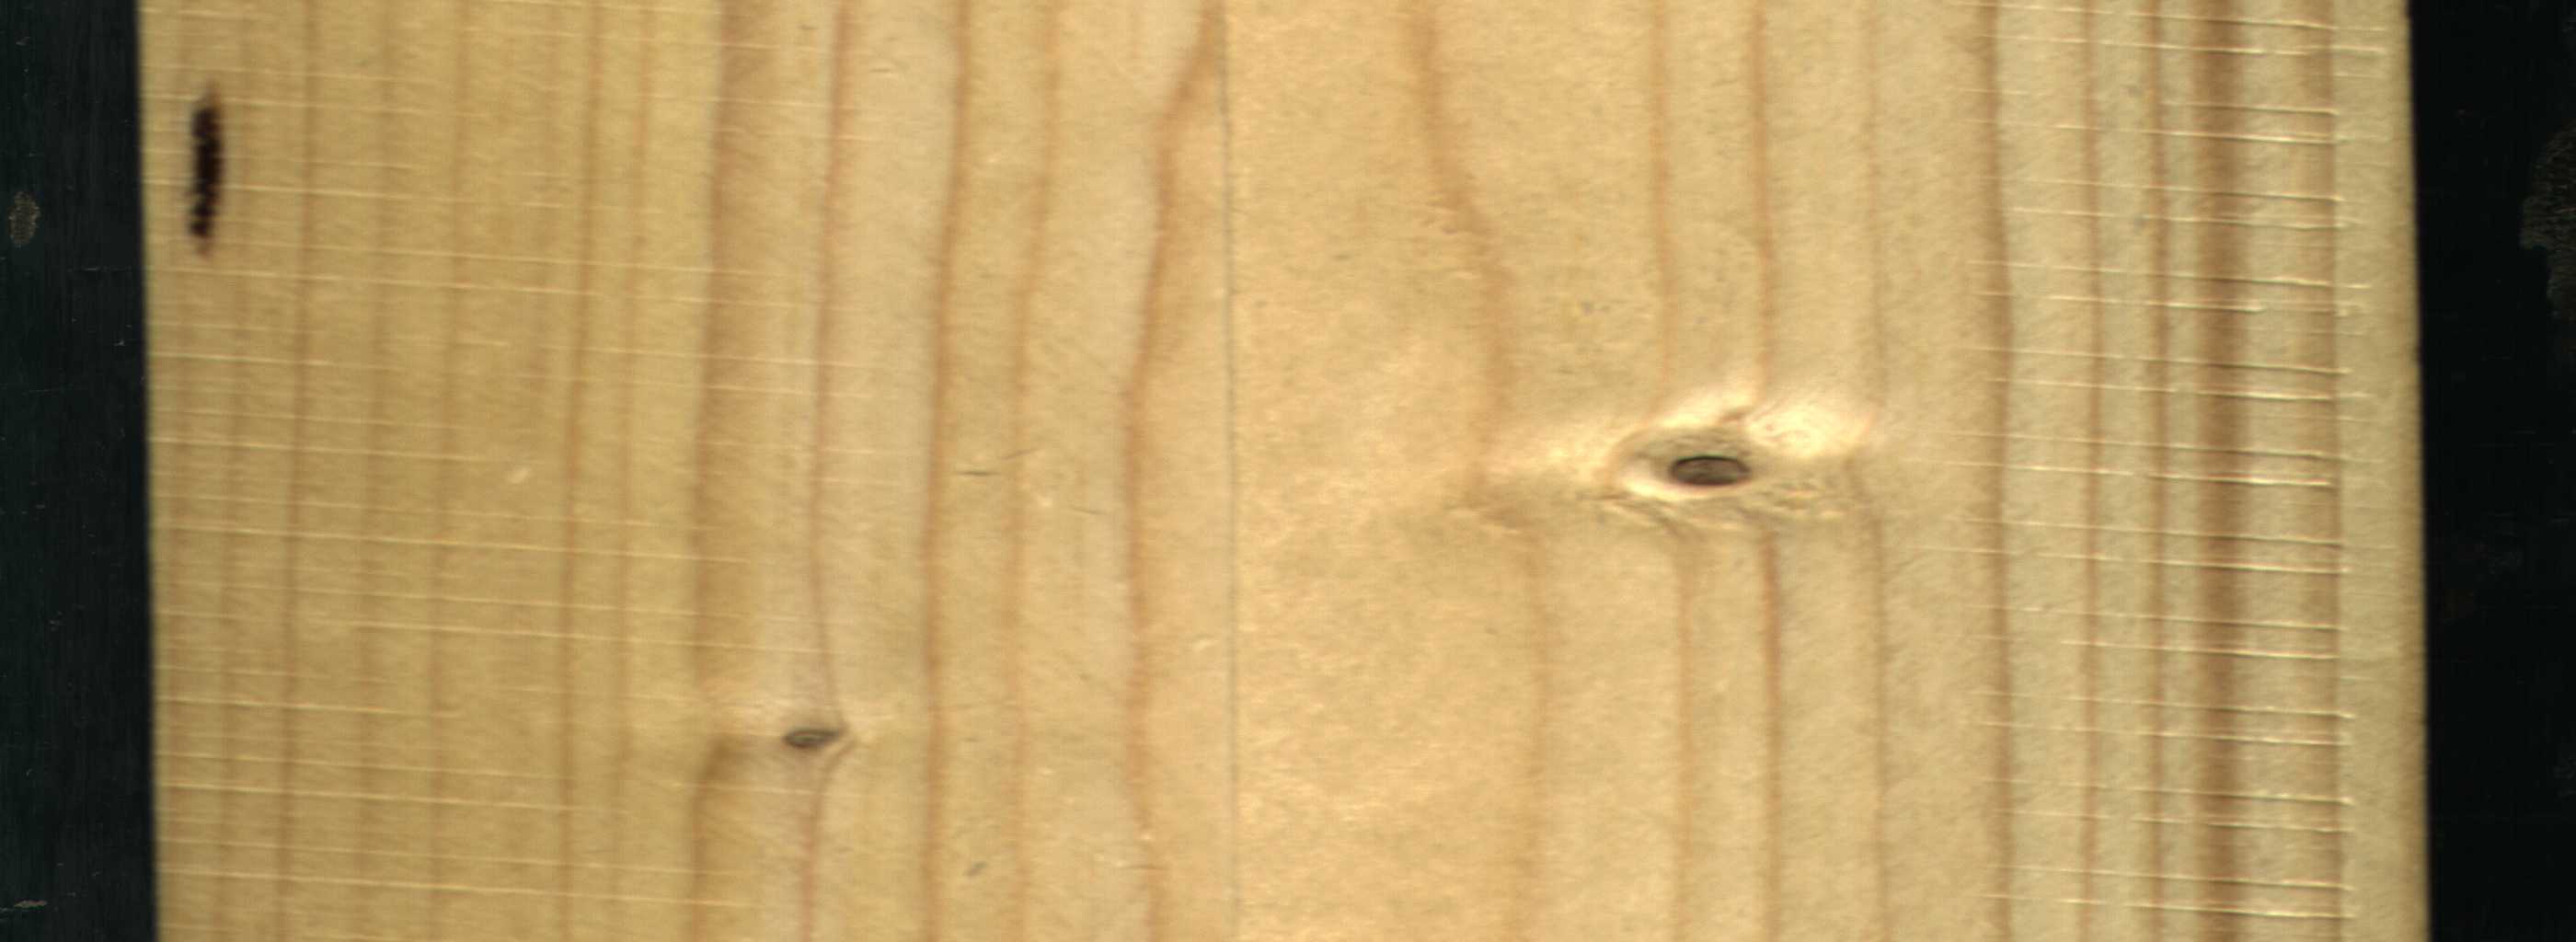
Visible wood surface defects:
resin
Live_Knot
Live_Knot